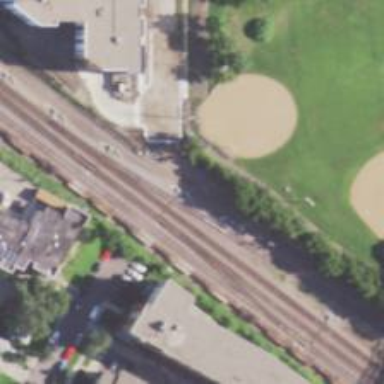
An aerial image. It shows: Railway signal.